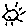
Label: sun